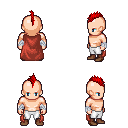
a pixel art fantasy rpg character, male body template, human, light skin, maroon cape, white pants, red mohawk hairstyle, white cloth bandages, brown shoes, four views (front, back, left, right), 2x2 character sprite sheet, small pixel art, hard edges, no anti-aliasing